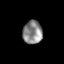
Tissue: skin
Cell type: T cells
Senescence score: 0.283
Nuclear area (px): 449
Mean DAPI intensity: 135.592